Question: I have a problems with my intellij, text is not visible, I create a new user, change themes, switch from gnome3 to cinnamon, and I still have the same problem. That's my screen :

I will be gratefull for any help.
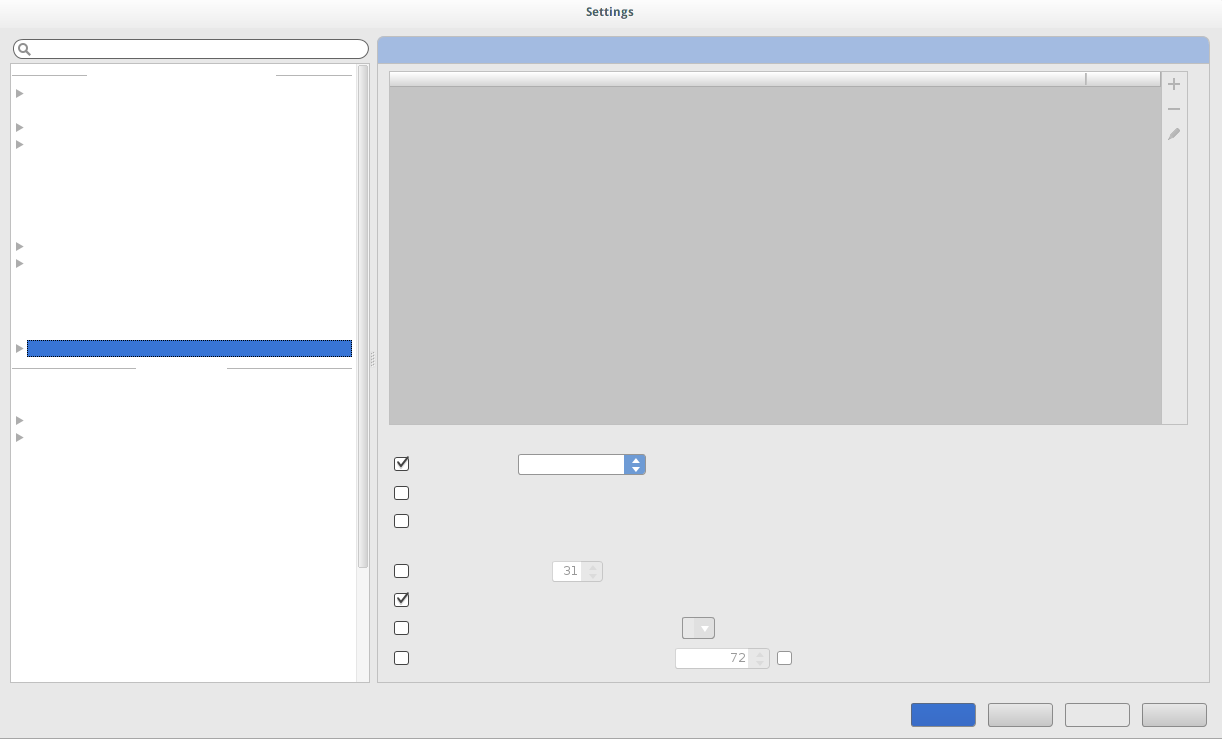
Answer: I had the same problem with Android Studio on archlinux.
Tried to reinstall, reinstall xfce4, install mate - nothing was working.
Since I had the same problem on two different machines, I went through the pacman updates.
Fortunately a downgrade from openjdk/openjre7.u60 to 7.u55 did the trick, and now everything is working fine